Question: I am new to ASP.NET and have some questions about syntax...
I have several SQL DB Tables that hold information about ride_reservations, vehicles, and admin options. This is for an asp.net program feature that will select the next best ride reservation to send to a certain vehicle.
I am attempting to begin (and figure out syntax) by populating a C# ArrayList with the rides in the db that are on one of two valid dates, sorted by oldest call first.
Thanks in advance!
**Edit: also another issue is that the 'TimeOfCall' db column is a 'datetime2(7)' type and the ValidDate1/2 db colums are type 'date'...can I compare these?
With some syntax help :below: I am closer but am getting the following runtime error:
Sequence contains no elements
Description: An unhandled exception occurred during the execution of the current web request. Please review the stack trace for more information about the error and where it originated in the code.
'''
Exception Details: System.InvalidOperationException: Sequence contains no elements
Source Error:
Line 27: protected void getAllRides()
Line 28: {
Line 29: using (RamRideOpsEntities myEntities = new RamRideOpsEntities())
Line 30: {
Line 31: var adminOptions = (from a in myEntities.AdminOptions
Source File: D:\DOCUMENTS\RamRide\RamRideOps_PL\RamRideOps\RamRideOps\Ops\DispatchCar.aspx.cs Line: 29
Stack Trace:
[InvalidOperationException: Sequence contains no elements]
System.Linq.Enumerable.First(IEnumerable'1 source) +336
System.Data.Objects.ELinq.ObjectQueryProvider.<GetElementFunction>b__0(IEnumerable'1 sequence) +41
System.Data.Objects.ELinq.ObjectQueryProvider.ExecuteSingle(IEnumerable'1 query, Expression queryRoot) +59
System.Data.Objects.ELinq.ObjectQueryProvider.System.Linq.IQueryProvider.Execute(Expression expression) +150
System.Linq.Queryable.First(IQueryable'1 source) +265
RamRideOps.DispatchCar.getNextRide(Int32 carNum) in D:\DOCUMENTS\RamRide\RamRideOps_PL\RamRideOps\RamRideOps\Ops\DispatchCar.aspx.cs:29
RamRideOps.DispatchCar.Page_Load(Object sender, EventArgs e) in D:\DOCUMENTS\RamRide\RamRideOps_PL\RamRideOps\RamRideOps\Ops\DispatchCar.aspx.cs:24
System.Web.Util.CalliHelper.EventArgFunctionCaller(IntPtr fp, Object o, Object t, EventArgs e) +14
System.Web.Util.CalliEventHandlerDelegateProxy.Callback(Object sender, EventArgs e) +35
System.Web.UI.Control.OnLoad(EventArgs e) +91
System.Web.UI.Control.LoadRecursive() +74
System.Web.UI.Page.ProcessRequestMain(Boolean includeStagesBeforeAsyncPoint, Boolean includeStagesAfterAsyncPoint) +2207
Version Information: Microsoft .NET Framework Version:4.0.30319; ASP.NET Version:4.0.30319.272
'''

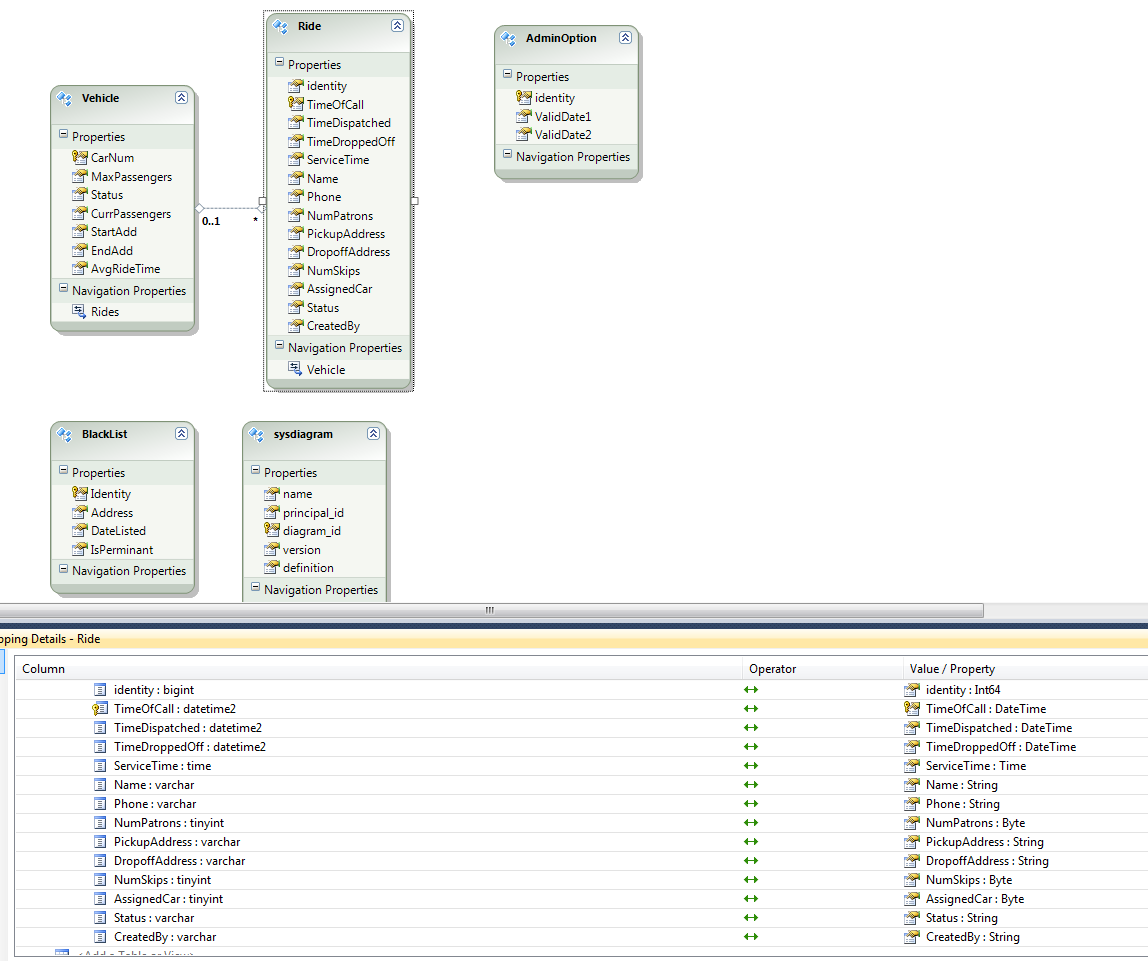
Answer: validDate1 and validDate2 will both be Queryable AdminOptions
you probably want this
'''
var adminOptions = (from a in myEntities.AdminOptions
select new { a.ValidDate1, a.ValidDate2 }).First();
'''
Assumes Table with fields ValidDate1 & ValidDate2 (not a propertyBag style with Keys and Values)
now you can get your rides like this
'''
var rides = (from r in myEntities.Rides
where (r.TimeOfCall == adminOptions.ValidDate1 ||
r.TimeOfCall == adminOptions.ValidDate2)
orderby TimeOfCall descending
select r).ToList();
'''
The ToList() will avoid the need to do a loop at the end to build an array.
That should pretty much fix your syntax.
I missed putting the r in TimeOfCall in the orderby line
'''
var rides = (from r in myEntities.Rides
where (r.TimeOfCall == adminOptions.ValidDate1 ||
r.TimeOfCall == adminOptions.ValidDate2)
orderby r.TimeOfCall descending
select r).ToList();
'''
I think you really need to look at doing a few of the tutorials around the place, or buy a good book on the subject. An afternoon of reading might save you a bunch of frustration.